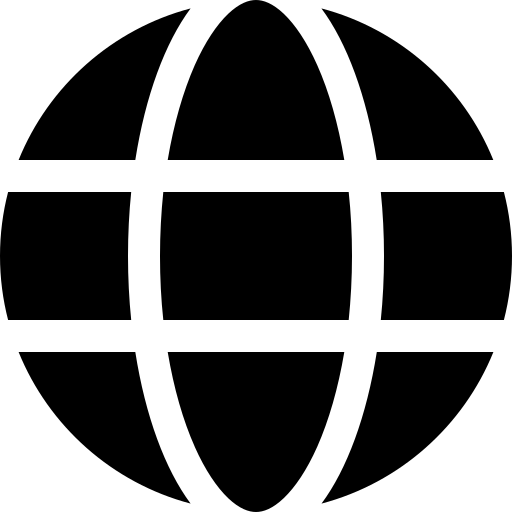
Tags: icon, FontAwesome, fa-icon, solid, globe